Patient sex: M
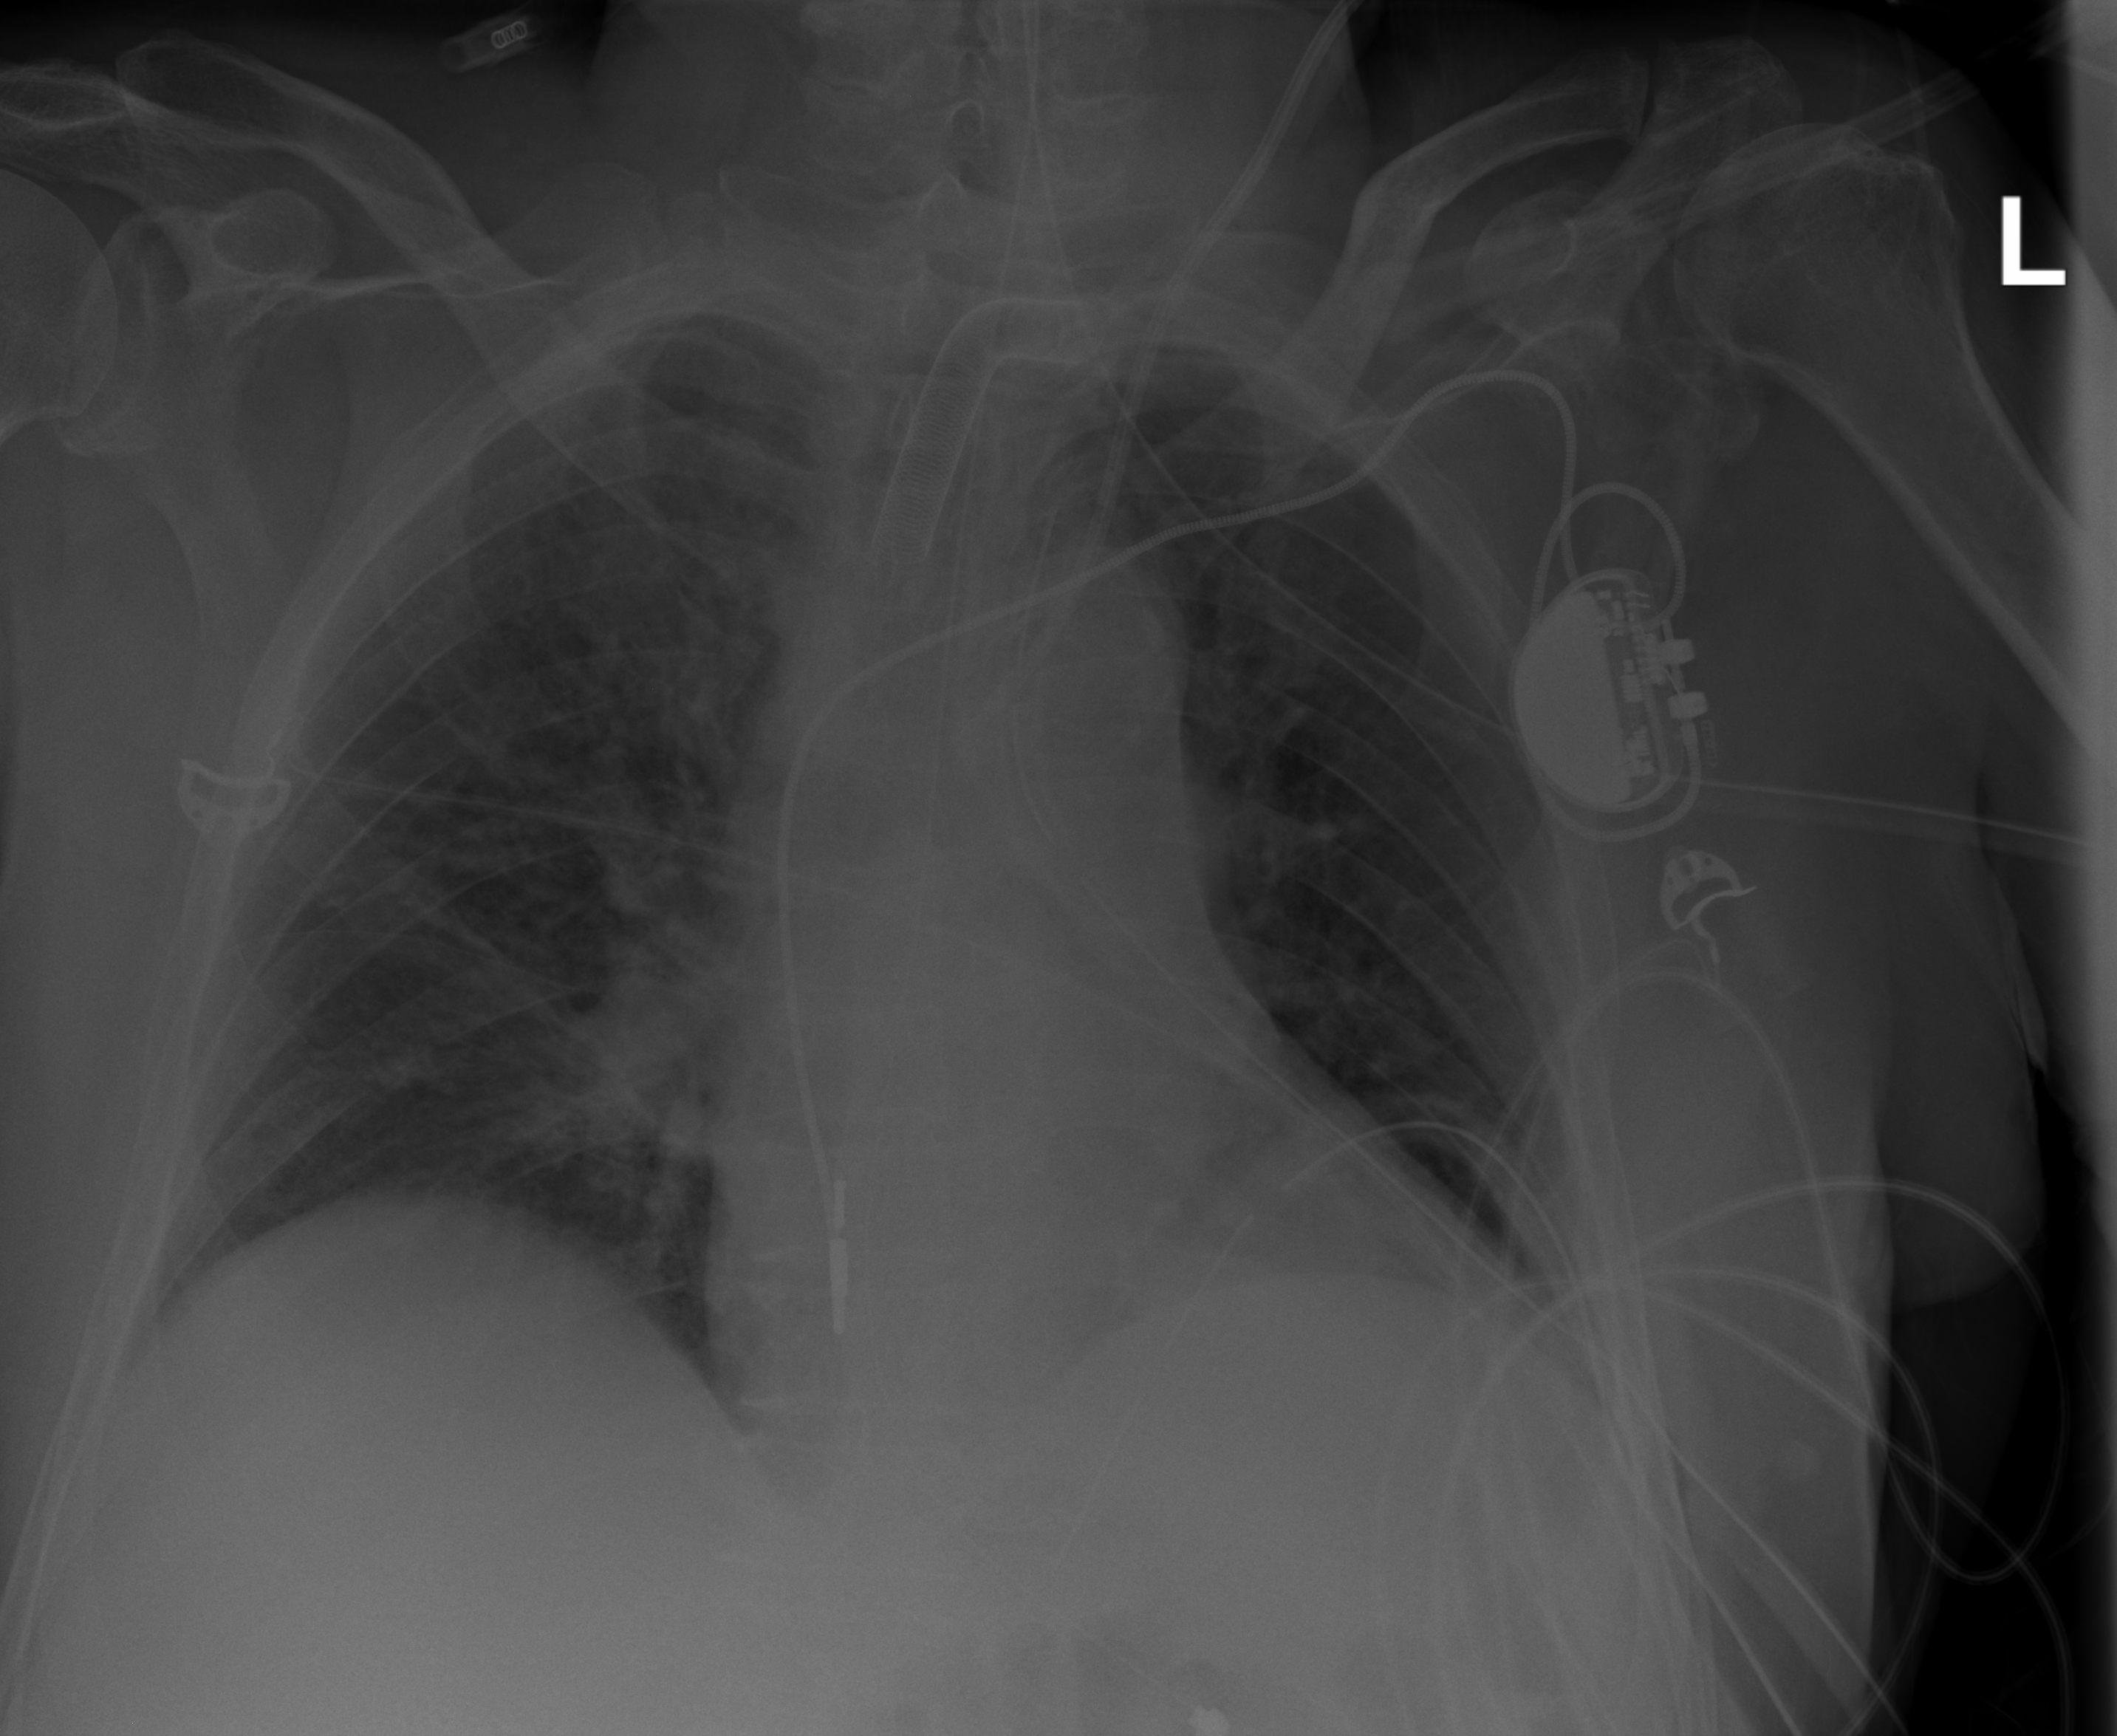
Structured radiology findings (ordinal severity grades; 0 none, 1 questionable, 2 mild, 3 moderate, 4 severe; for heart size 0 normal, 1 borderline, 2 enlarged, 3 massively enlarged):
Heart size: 0
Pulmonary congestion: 1
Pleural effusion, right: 0
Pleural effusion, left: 0
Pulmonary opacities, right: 0
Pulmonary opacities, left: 0
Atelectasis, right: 2
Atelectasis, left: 2